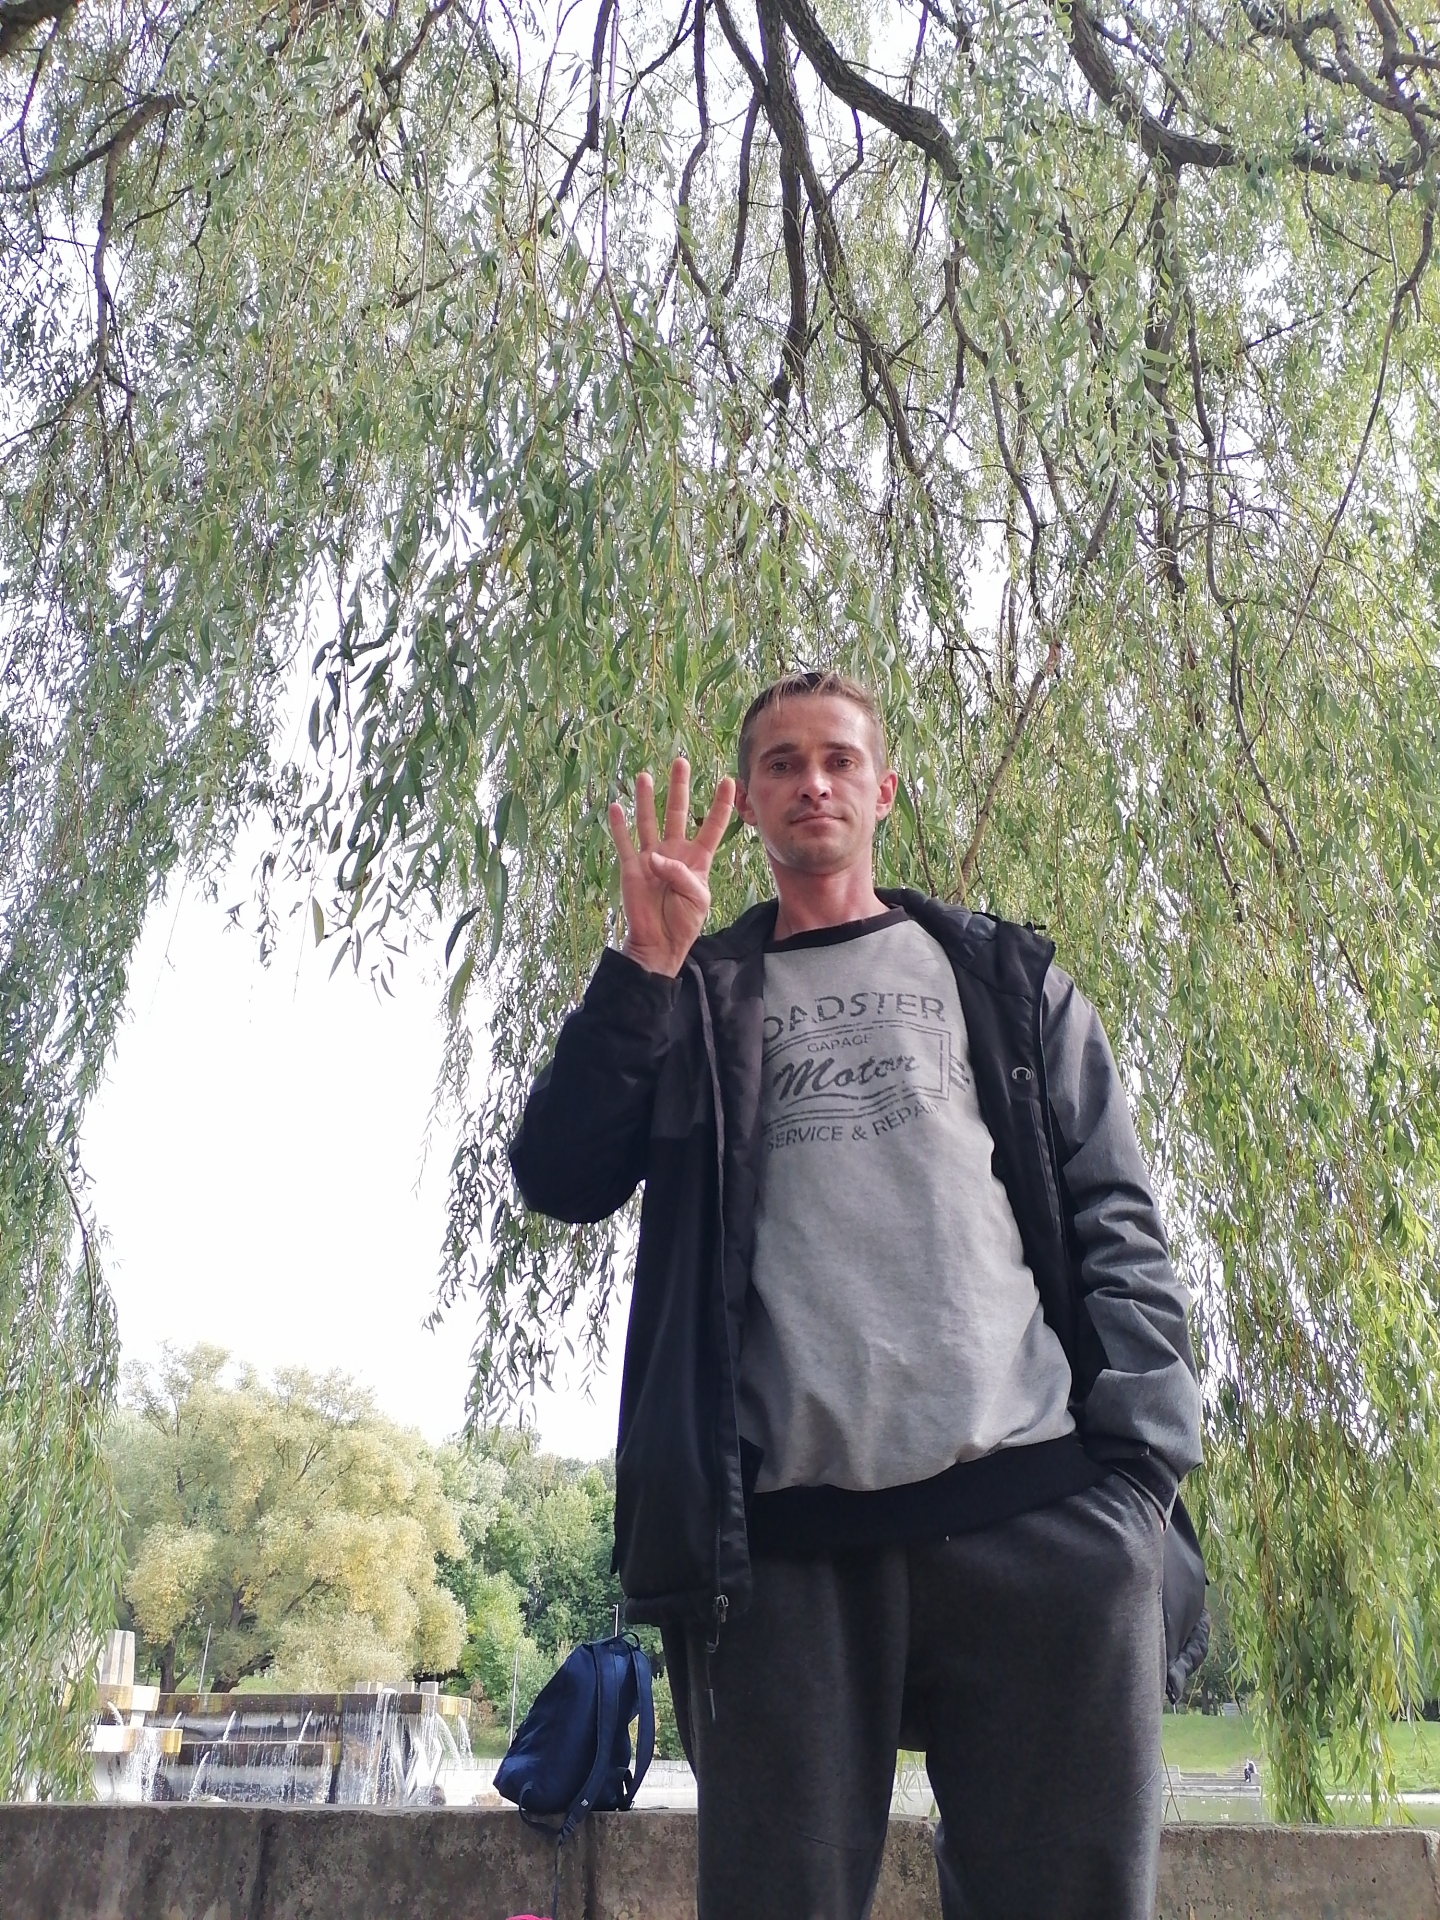
Label: clear